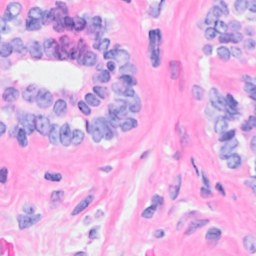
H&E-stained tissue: Breast